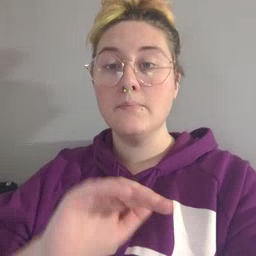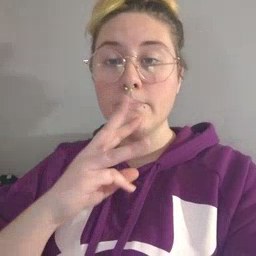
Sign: pool